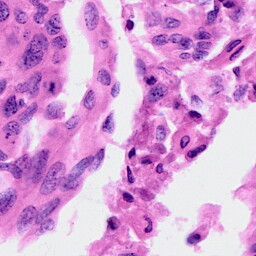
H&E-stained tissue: Cervix